Field crop: maize
Growth stage: 2
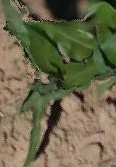
Species: maize